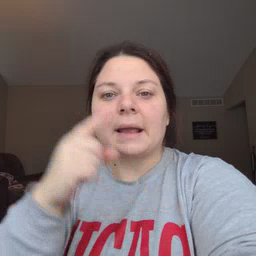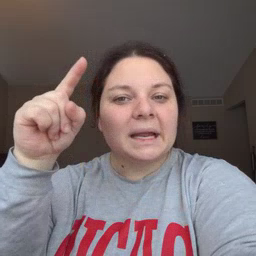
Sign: penny